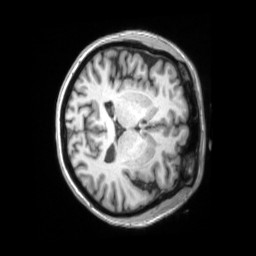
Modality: T1w
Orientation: axial
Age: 42
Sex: female
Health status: ill
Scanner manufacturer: siemens
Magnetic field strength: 3 T
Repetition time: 2.2 s
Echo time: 0.00157 s